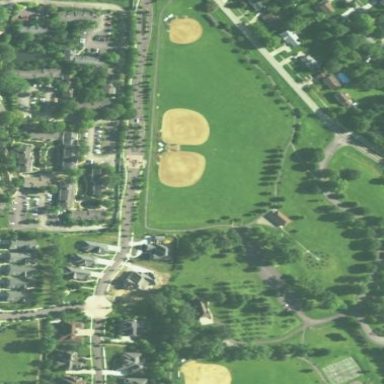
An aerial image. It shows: Lovely park for leisure and relaxation.